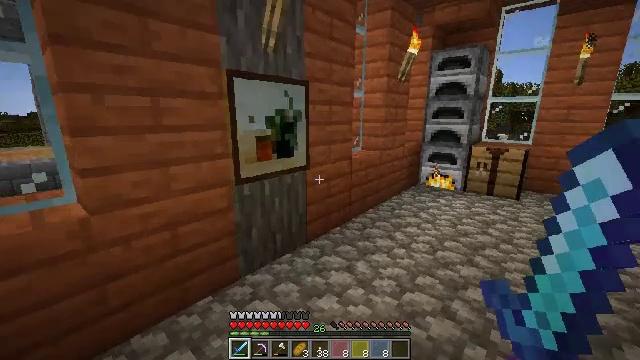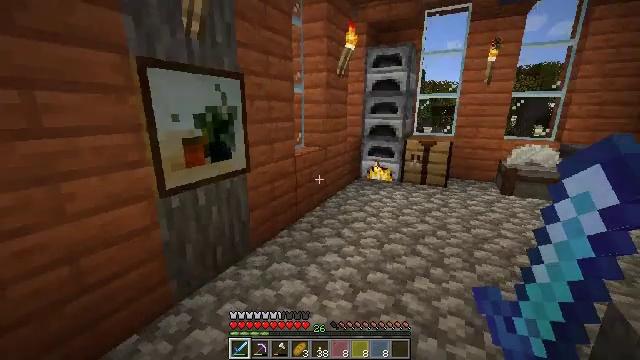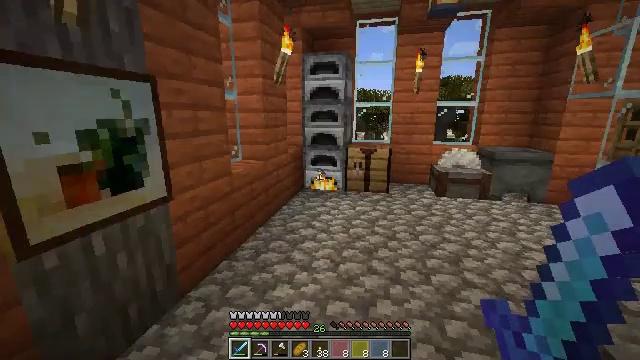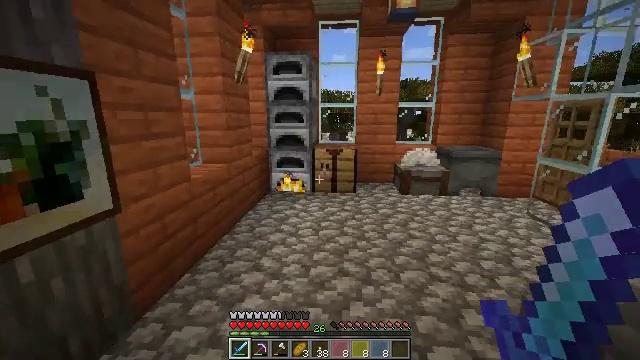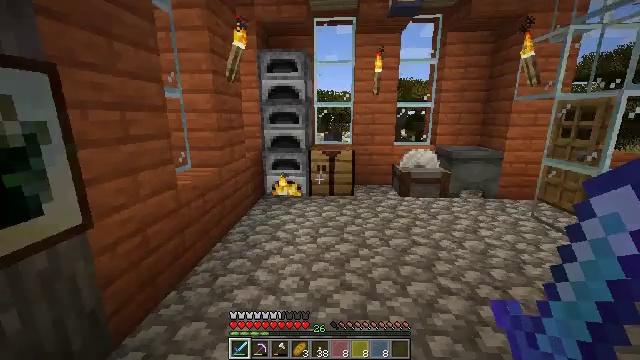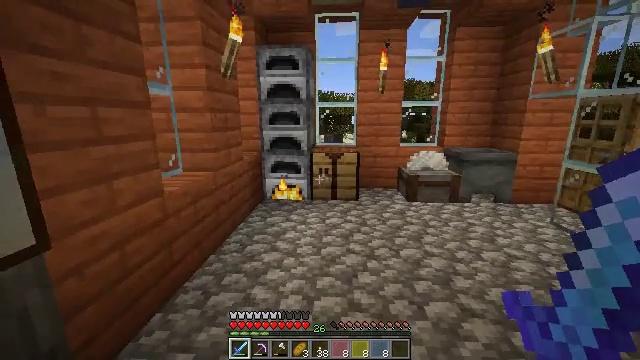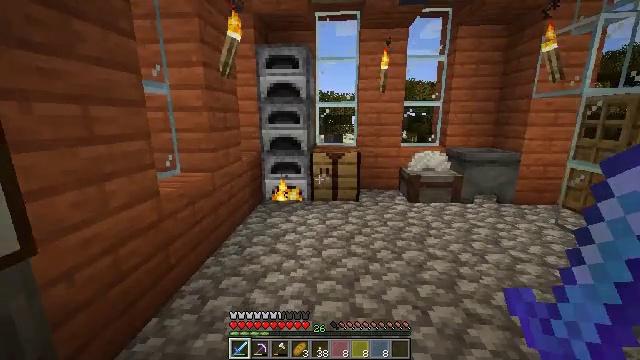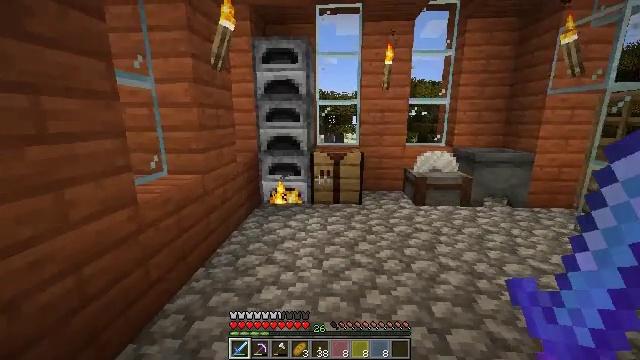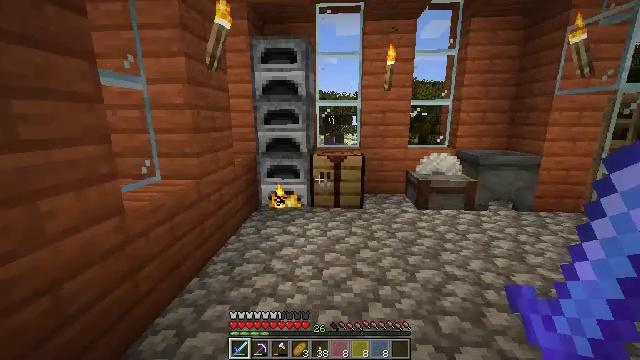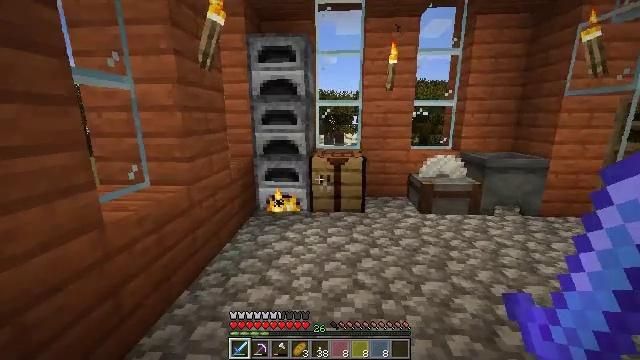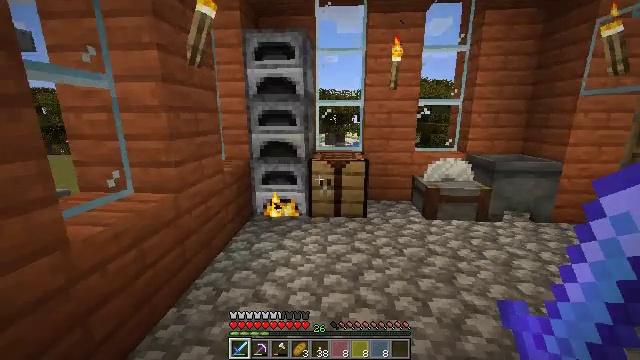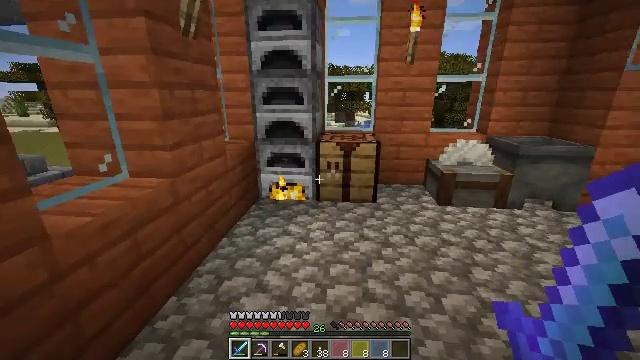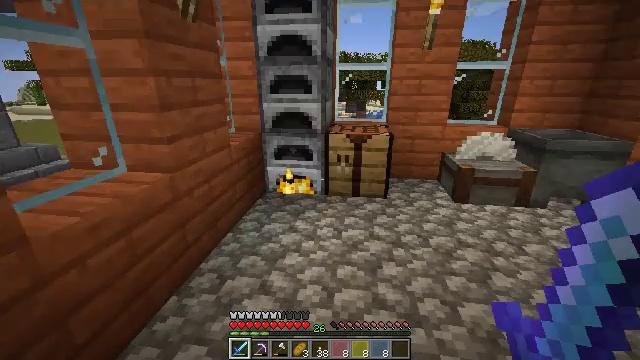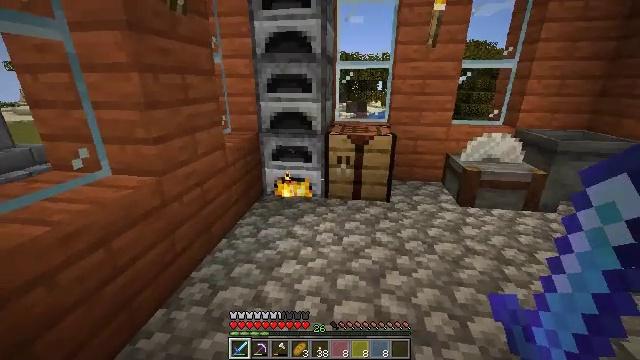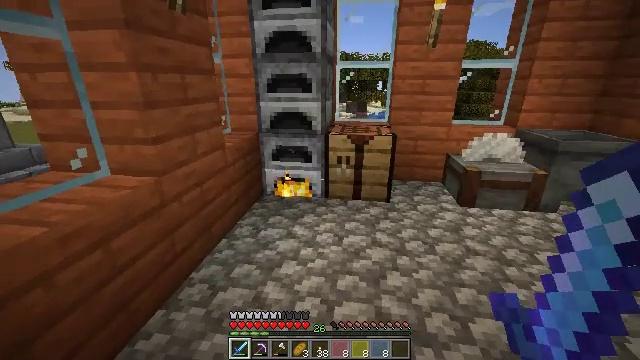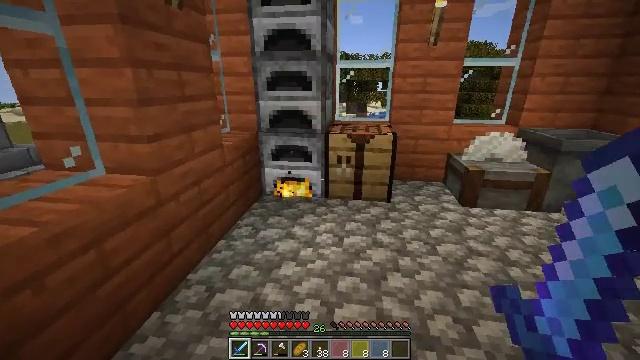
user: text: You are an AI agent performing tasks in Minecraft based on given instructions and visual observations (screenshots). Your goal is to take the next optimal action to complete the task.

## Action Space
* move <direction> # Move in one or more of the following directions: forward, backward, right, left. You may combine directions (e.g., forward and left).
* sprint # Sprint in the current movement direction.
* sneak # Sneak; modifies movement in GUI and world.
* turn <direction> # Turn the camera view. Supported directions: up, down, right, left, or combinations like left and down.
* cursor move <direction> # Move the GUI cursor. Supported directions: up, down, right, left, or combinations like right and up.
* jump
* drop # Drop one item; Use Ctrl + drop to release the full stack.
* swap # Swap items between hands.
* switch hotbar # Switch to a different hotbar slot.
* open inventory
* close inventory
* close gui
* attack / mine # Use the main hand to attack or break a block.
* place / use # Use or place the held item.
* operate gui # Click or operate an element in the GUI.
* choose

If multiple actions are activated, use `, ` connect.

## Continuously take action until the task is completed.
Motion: motion action
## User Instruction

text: Smelt a cactus to craft green dye.
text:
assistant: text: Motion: move forward, turn right and down
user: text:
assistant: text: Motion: move forward, turn right and up
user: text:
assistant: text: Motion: move forward, turn right
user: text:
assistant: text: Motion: move forward, turn right
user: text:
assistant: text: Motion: move forward
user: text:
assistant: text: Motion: move forward
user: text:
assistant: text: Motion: move forward
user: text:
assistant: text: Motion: move forward
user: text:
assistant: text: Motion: move forward
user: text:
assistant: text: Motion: move forward
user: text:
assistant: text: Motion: move forward, turn left and down
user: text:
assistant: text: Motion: turn left and down
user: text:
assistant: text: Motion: no_op
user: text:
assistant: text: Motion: no_op
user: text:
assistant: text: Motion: use / place
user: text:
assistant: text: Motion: use / place
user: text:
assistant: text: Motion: use / place
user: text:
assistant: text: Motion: no_op
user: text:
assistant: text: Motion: no_op
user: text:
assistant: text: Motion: open gui
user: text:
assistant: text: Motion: no_op
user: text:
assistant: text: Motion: no_op
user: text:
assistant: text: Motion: no_op
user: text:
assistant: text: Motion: no_op
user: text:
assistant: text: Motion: no_op
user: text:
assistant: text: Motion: no_op
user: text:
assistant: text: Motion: no_op
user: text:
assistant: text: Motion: no_op
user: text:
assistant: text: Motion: no_op
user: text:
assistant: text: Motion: cursor move right and up